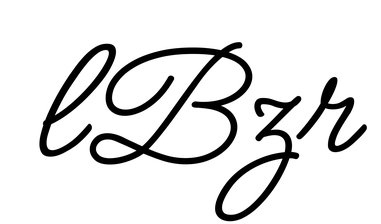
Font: MeowScript-Regular